Aerial crown-view tile of a tropical tree (Barro Colorado Island, Panama), acquired 20250317:
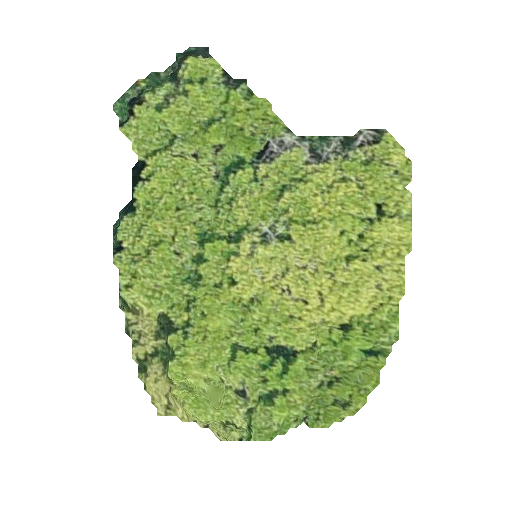
Species: Nectandra lineata
GBIF accepted scientific name: Nectandra lineata
Crown area: 129.322 m²